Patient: sex M, age 66
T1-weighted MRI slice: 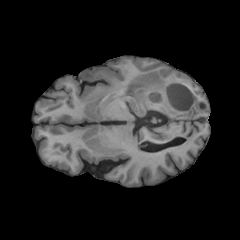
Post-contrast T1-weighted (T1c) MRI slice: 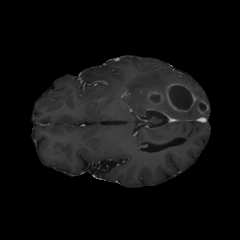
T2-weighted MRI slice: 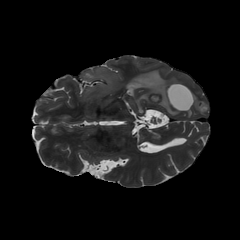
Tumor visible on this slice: yes
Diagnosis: Glioblastoma, IDH-wildtype
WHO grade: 4